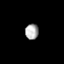
Tissue: prostate
Cell type: T cells
Senescence score: 0.362
Nuclear area (px): 202
Mean DAPI intensity: 173.683